Question: I'm looking for a solution to play one part of my animation once but the other half on loop while using Lottie Files in Xcode. I think there is method in JS method playSegments() which can solve this problem but I would like to code this in swift.
I found a similar problem, but for JS: <URL>
This is what I tried but it's not working as I expected:
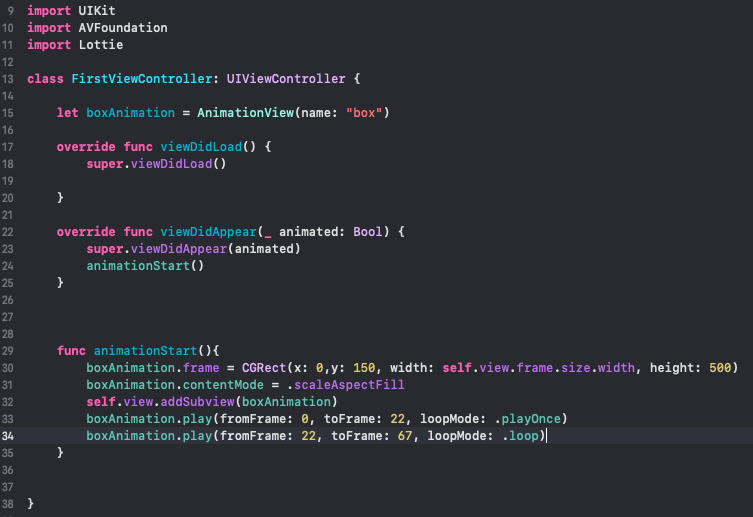
Answer: Have you tried to play the second part after the completion of the first one?
'''
animationView.play(fromProgress: 0,
toProgress: 1,
loopMode: LottieLoopMode.playOnce,
completion: { (finished) in
if finished {
print("Animation Complete, Start second one")
} else {
print("Animation cancelled")
}
})
'''